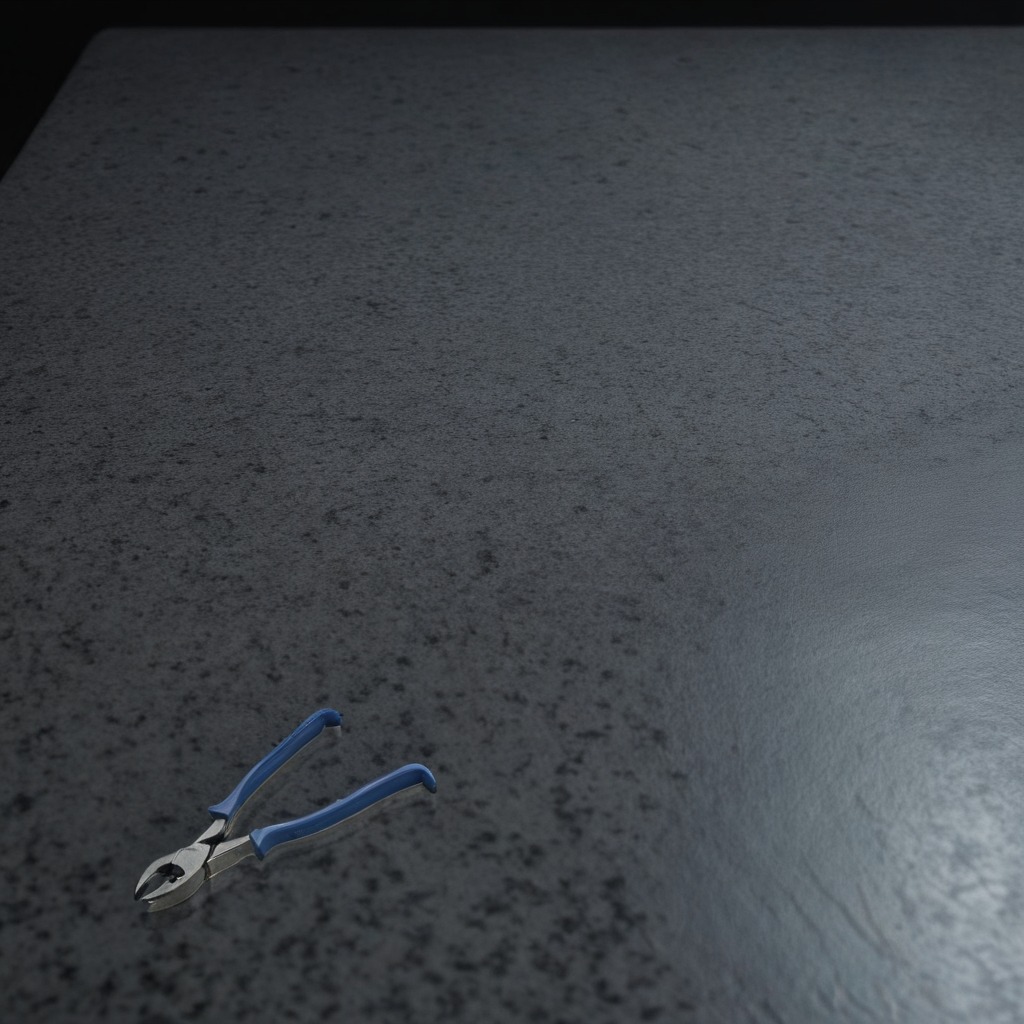
A plier is lying on the clean granite table inside a workshop at night.